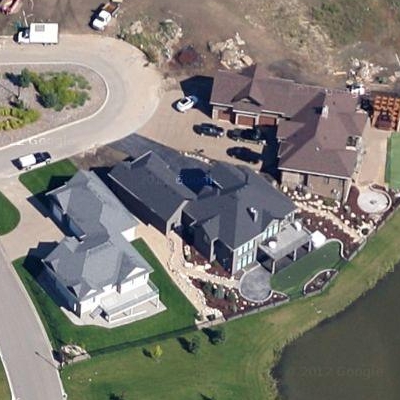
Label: Resident